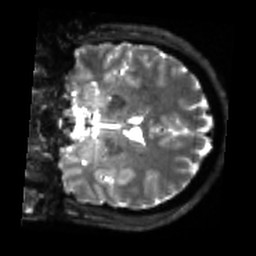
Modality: sbref
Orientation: coronal
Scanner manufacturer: siemens
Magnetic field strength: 3 T
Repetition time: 4 s
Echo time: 0.0594 s